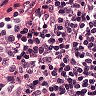
Metastatic tissue present: no